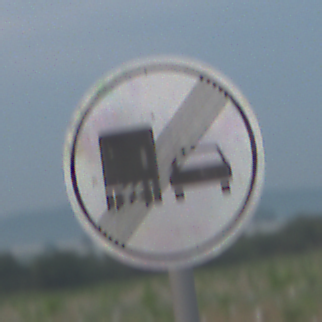
Verkehrszeichen: EndeUeberholverbotKraftfahrzeuge
Umgebung: Outdoor, Nature
Tageszeit: SunriseSunset
Wetter: PartlyCloudy
Licht: Natural
Jahreszeit: NotSpecified
Kontrast: LowContrast